Question: i need to upload a image and description but it will be appeared in the following format . i have tried with but it create a separate entry for each post. i need to group the item as in the images, please help me.

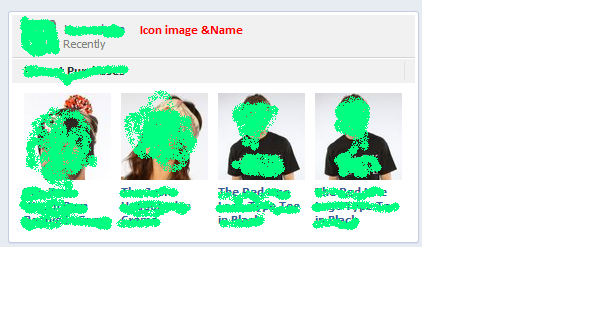
Answer: A similar behavior can be achieved by creating your own <URL>
But this would require the direct user interaction with your app and I don't know if it's your case.